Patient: sex M, age 58
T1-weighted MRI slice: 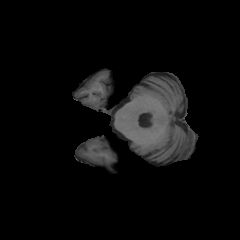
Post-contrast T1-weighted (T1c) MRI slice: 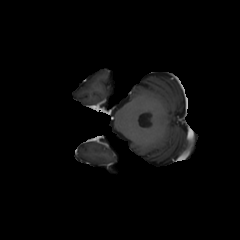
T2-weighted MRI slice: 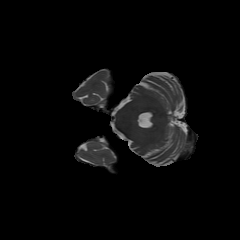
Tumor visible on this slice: no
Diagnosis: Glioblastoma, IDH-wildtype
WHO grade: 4